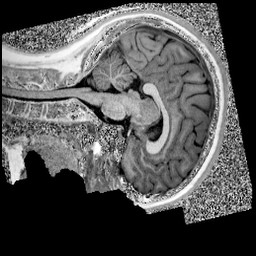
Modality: UNIT1
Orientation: sagittal
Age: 13
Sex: female
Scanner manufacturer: siemens
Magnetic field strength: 3 T
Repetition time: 4 s
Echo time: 0.00299 s